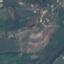
Land use / land cover: PermanentCrop